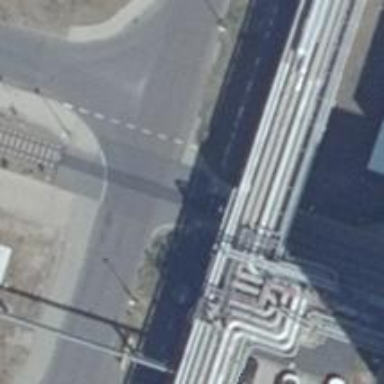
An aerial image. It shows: Rail yard with electrified contact lines for railway operations.